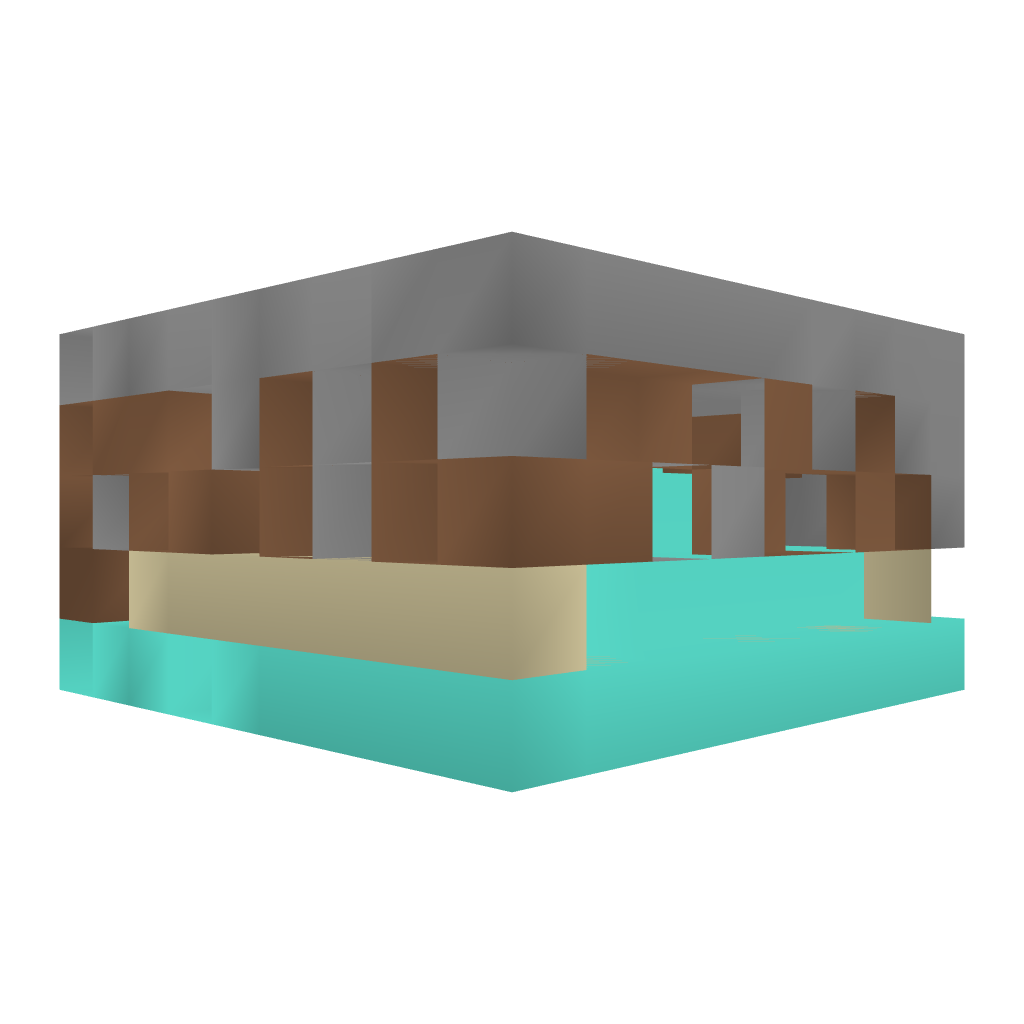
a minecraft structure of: Beacon